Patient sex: M
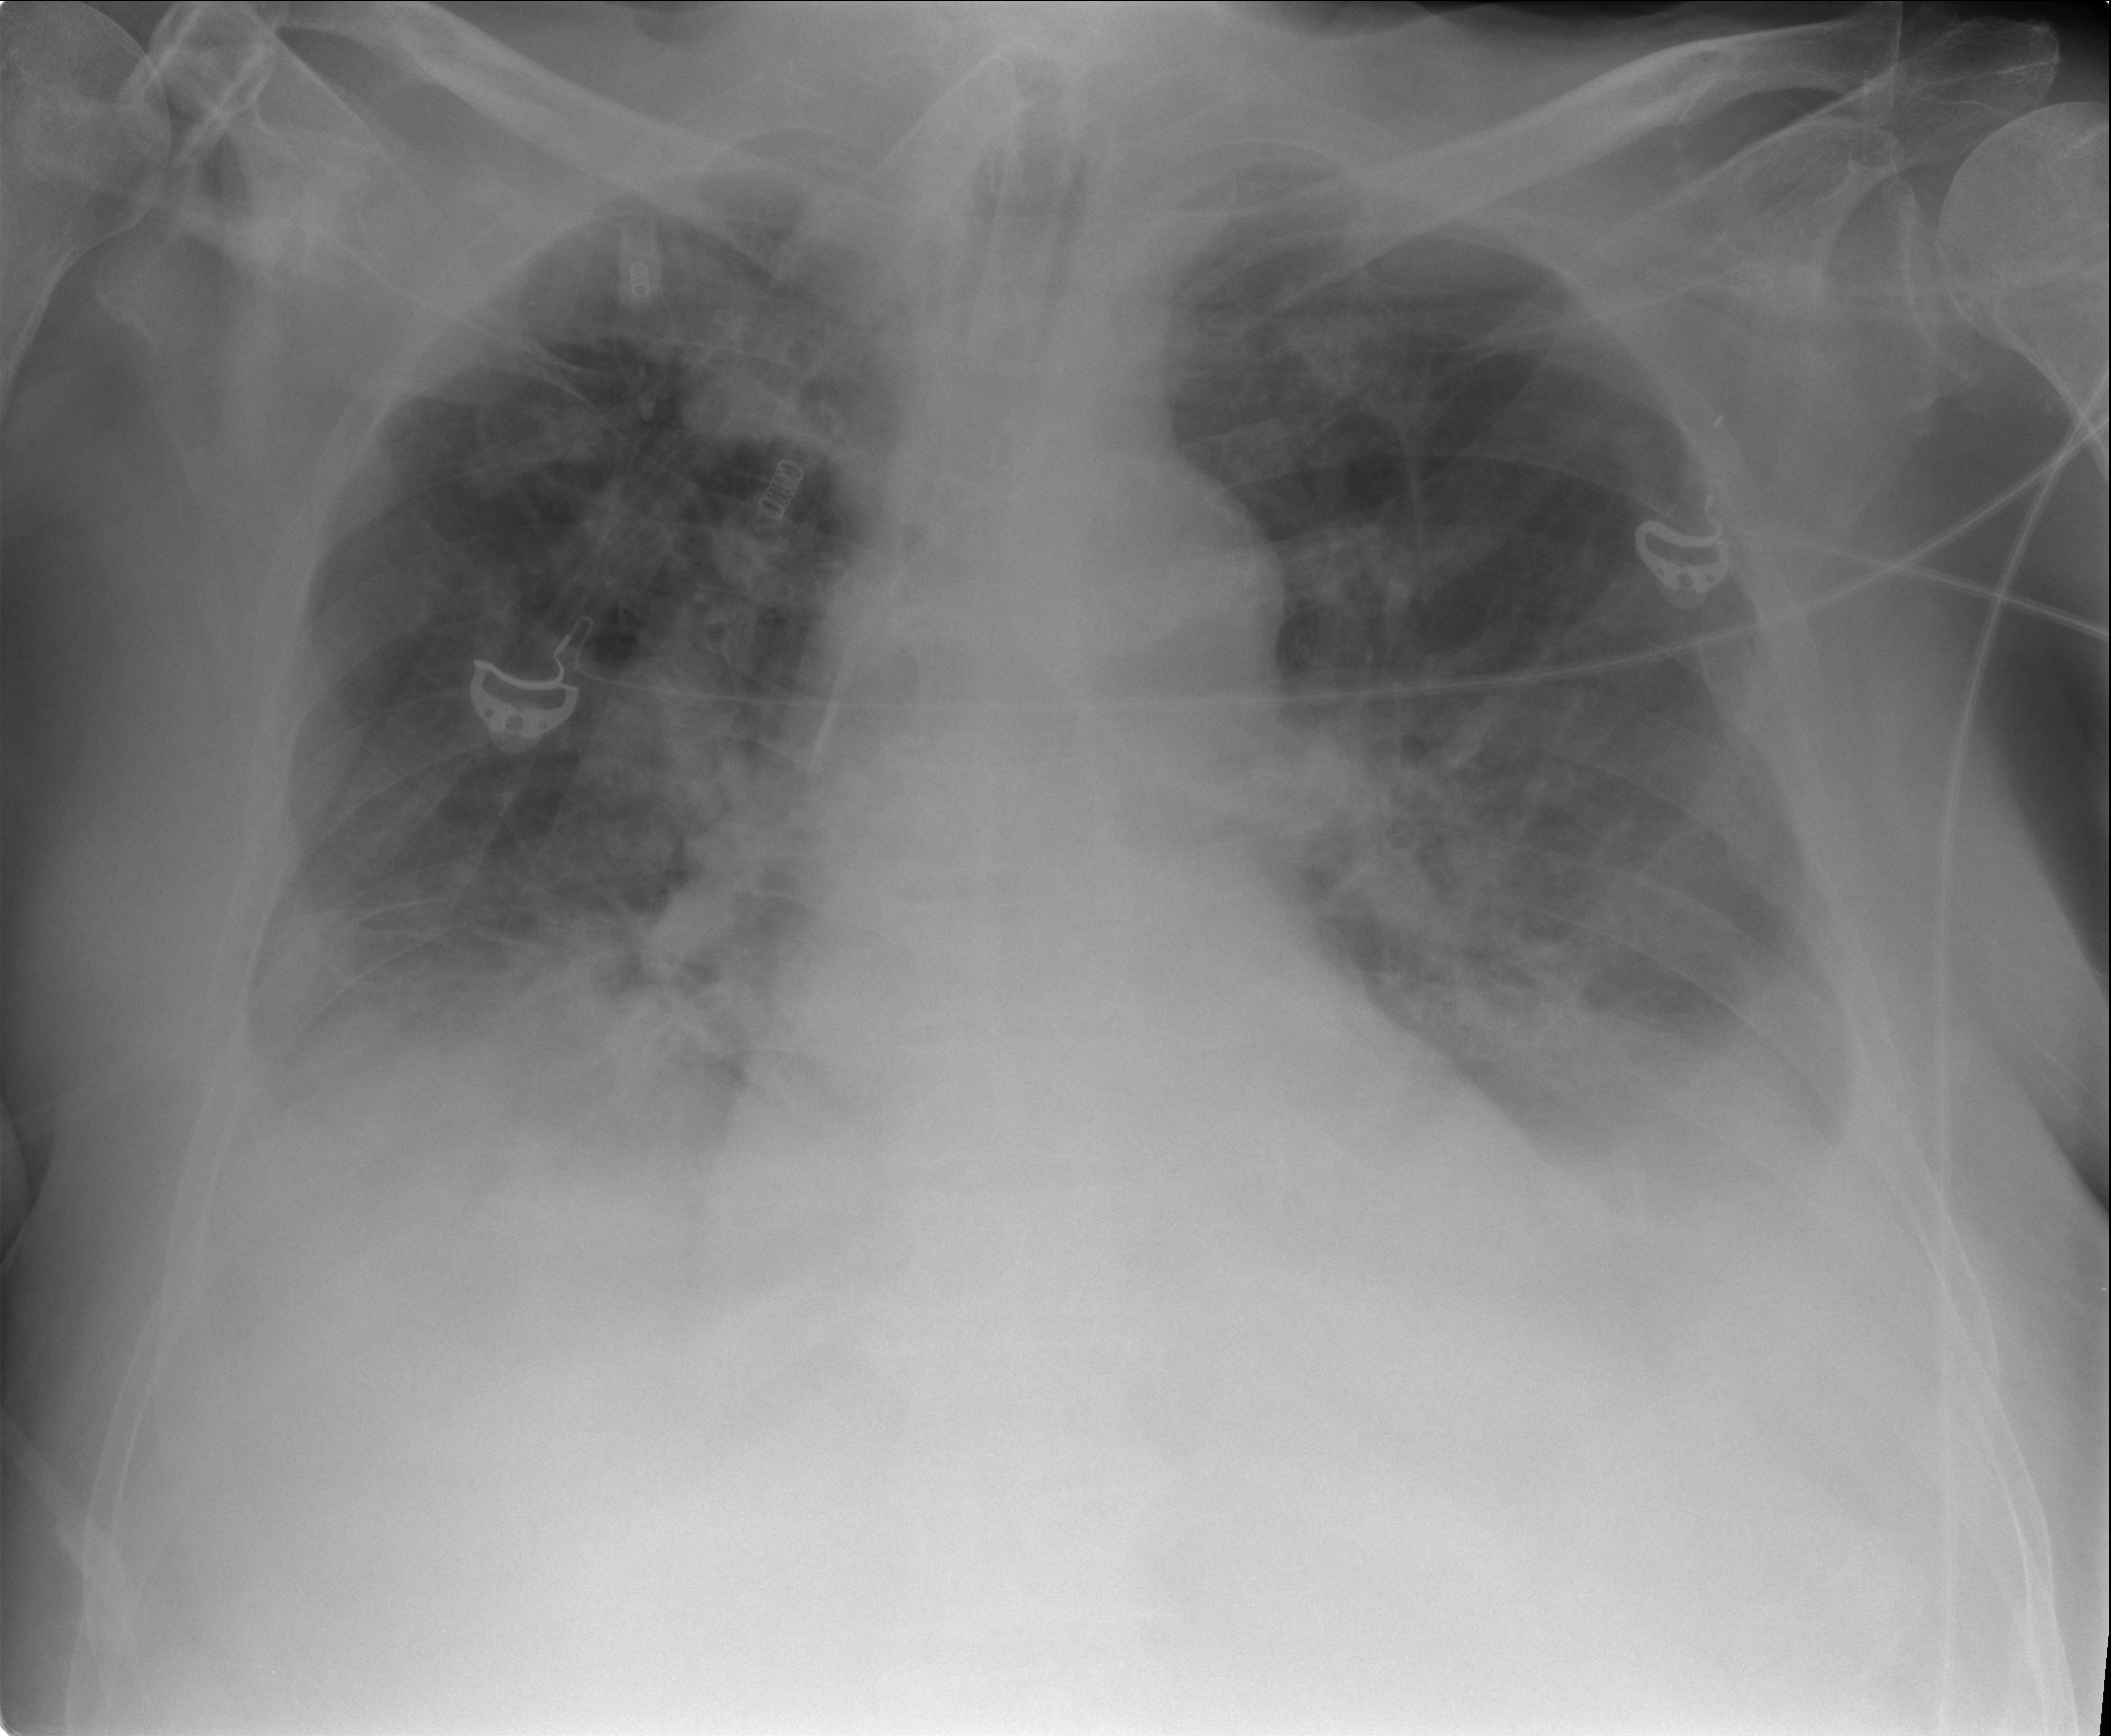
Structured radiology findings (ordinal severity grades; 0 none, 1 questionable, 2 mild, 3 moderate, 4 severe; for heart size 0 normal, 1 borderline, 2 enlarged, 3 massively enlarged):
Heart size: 1
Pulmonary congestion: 2
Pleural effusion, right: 3
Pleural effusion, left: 3
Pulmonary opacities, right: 2
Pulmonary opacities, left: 2
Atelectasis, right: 2
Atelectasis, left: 2